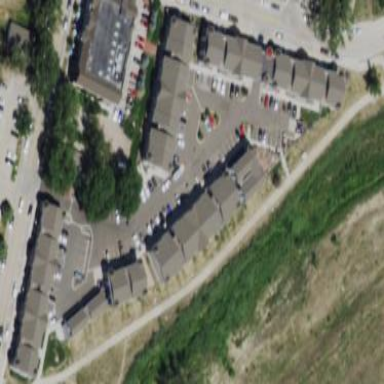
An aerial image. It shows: Residential area with apartments.